【题型】解答题　【知识点】函数　【难度】medium
已知一次函数 $y = -\frac{3}{4}x + 6$ 的图像与坐标轴交于 $A$、$B$ 点(如图), $AE$ 平分 $\angle BAO$, 交 $x$ 轴于点 $E$。

(1) 求点 $B$ 的坐标；

(2) 求直线 $AE$ 的表达式；

(3) 过点 $B$ 作 $BF \perp AE$, 垂足为 $F$, 连接 $OF$, 试判断 $\triangle OFB$ 的形状, 并求 $\triangle OFB$ 的面积。
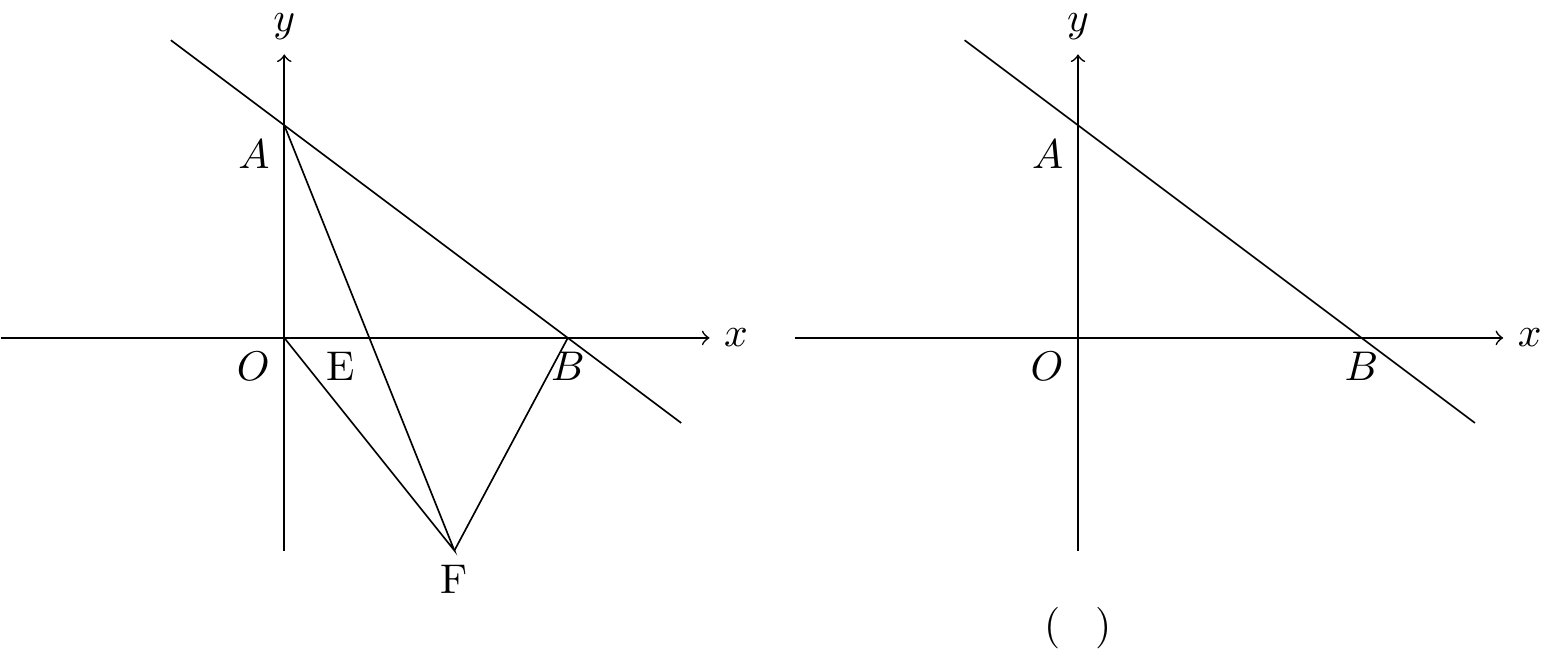
【解答】
解：(1) 当 $y = -\frac{3}{4}x + 6 = 0$ 时, $x = 8$,

$\therefore$ 点 $B$ 的坐标为 $(8, 0)$；

(2) 当 $x = 0$ 时, $y = -\frac{3}{4}x + 6 = 6$,

$\therefore$ 点 $A$ 的坐标为 $(0, 6)$,

$\therefore OA = 6$, $OB = 8$,

$\therefore AB = \sqrt{OA^2 + OB^2} = \sqrt{36 + 64} = 10$,

$\because AE$ 平分 $\angle BAO$, 交 $x$ 轴于点 $E$,

$\therefore E$ 到 $y$ 轴距离与到直线 $AB$ 的距离相等, 等于 $OE$ 长,

$\therefore S_{\triangle AOB} = S_{\triangle AOE} + S_{\triangle ABE}$,

即 $\frac{1}{2} \times 6 \times 8 = \frac{1}{2} \times 6 \cdot OE + \frac{1}{2} \times 10 \cdot OE$,

$\therefore 24 = 3OE + 5OE$,

$\therefore OE = 3$,

$\therefore OE + BE = OB = 8$,

$\therefore BE = 5$,

$\therefore$ 点 $E$ 的坐标为 $(3, 0)$,

设直线 $AE$ 的表达式为 $y = kx + b$,

将 $A(0, 6)$, $E(3, 0)$ 代入 $y = kx + b$,

得 $\begin{cases} b = 6 \\ 3k + b = 0 \end{cases}$,

解得：$\begin{cases} k = -2 \\ b = 6 \end{cases}$,

$\therefore$ 直线 $AE$ 的表达式为 $y = -2x + 6$；

(3) 过点 $F$ 作 $FG \perp x$ 轴于点 $G$, 如图所示。

$\because BF \perp AE$,

$\therefore \angle BFE = 90^\circ = \angle AOE$,

$\therefore \angle AEO = \angle BEF$,

$\therefore \triangle AOE \sim \triangle BFE$,

$\therefore \frac{BF}{OA} = \frac{EF}{OE} = \frac{BE}{AE}$,

$\because OA = 6$, $OE = 3$,

$\therefore AE = \sqrt{OA^2 + OE^2} = \sqrt{36 + 9} = 3\sqrt{5}$,

$\because BE = 5$,

$\therefore BF = \frac{OA \cdot BE}{AE} = \frac{6 \times 5}{3\sqrt{5}} = 2\sqrt{5}$,

$EF = \frac{OE \cdot BE}{AE} = \frac{3 \times 5}{3\sqrt{5}} = \sqrt{5}$,

同理可得：$\triangle BFE \sim \triangle BGF$,

$\therefore \frac{BG}{BF} = \frac{BF}{BE} = \frac{GF}{EF}$,

$\therefore BG = \frac{BF^2}{BE} = \frac{(2\sqrt{5})^2}{5} = 4$,

$FG = \frac{BF \cdot EF}{BE} = \frac{2\sqrt{5} \times \sqrt{5}}{5} = 2$,

$\because OB = 8$,

$\therefore OG = OB - BG = 8 - 4 = 4$,

$\therefore OG = BG = 4$,

$\therefore \triangle OFB$ 为等腰三角形,

$\therefore S_{\triangle OFB} = \frac{1}{2} OB \cdot FG = \frac{1}{2} \times 8 \times 2 = 8$。
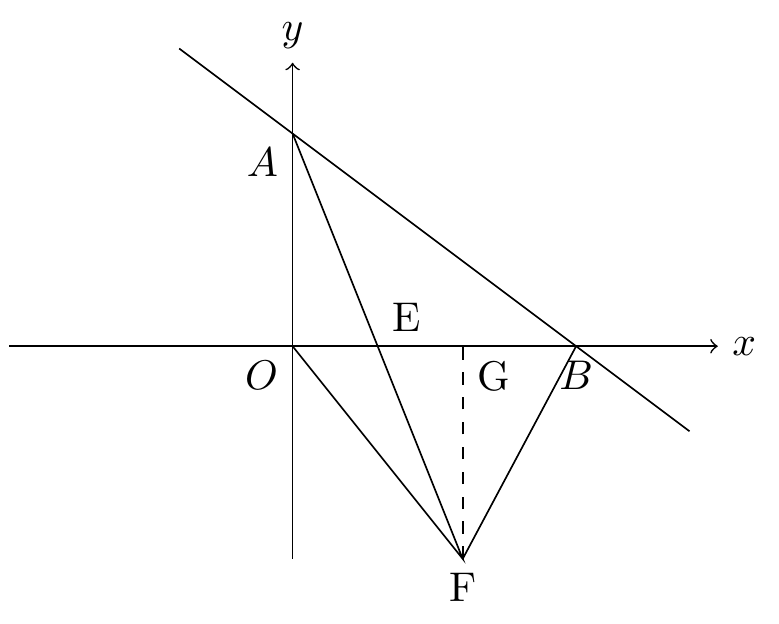